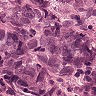
Metastatic tissue present: yes